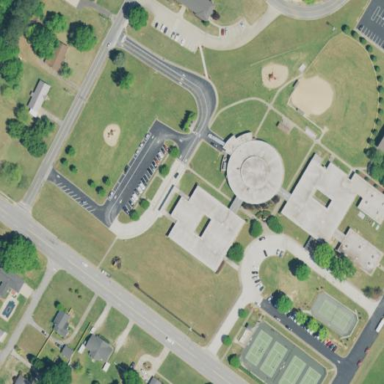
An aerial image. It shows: School.